Field crop: tomato
Growth stage: 1
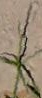
Species: cyperus